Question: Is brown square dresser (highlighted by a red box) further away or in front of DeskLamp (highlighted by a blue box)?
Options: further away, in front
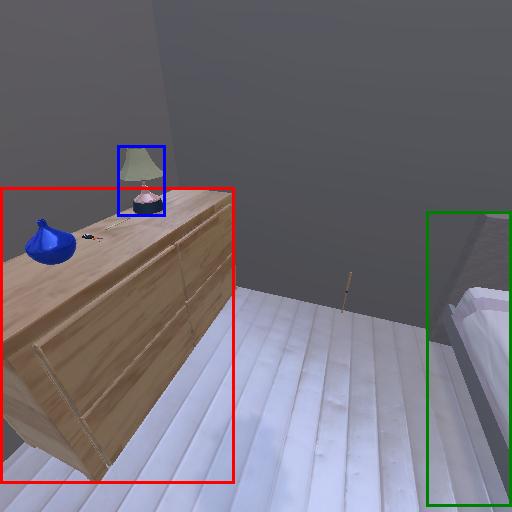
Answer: further away